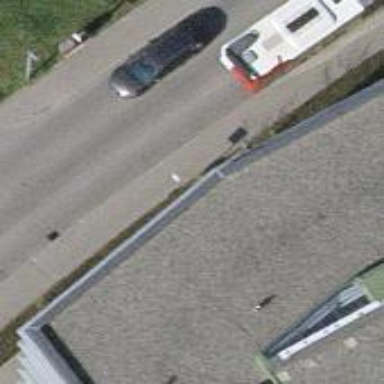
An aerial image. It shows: Sidewalk leading to platform for public transport.